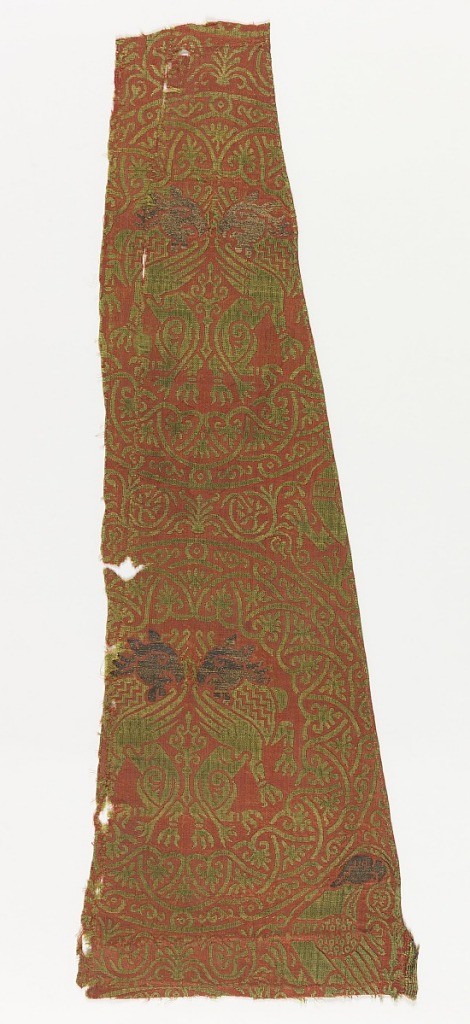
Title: Fragment
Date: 14th century
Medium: silk, metallic (silvered gilt vellum wrapped around silk core) Technique: compound woven with discontinuous supplementary wefts (brocaded)
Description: Woven silk textile fragment with tangent roundels containing regardant griffins, with a border of stylized floral motifs and symmetrical interlaced stems. In green on rust ground, silver gilt heads brocaded.